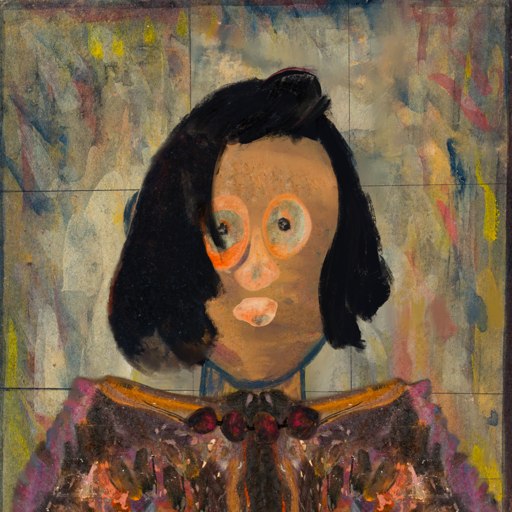
Background: GypsyMother, Head And Neck Front: In_The_Sun, Face Front: Childish, Bust: Gypsy_Queen, Hair Front: Mosgoul, Head Accessory: Blank, Second Necklace: Blank, Necklace: Mosgoul, Baby: Blank